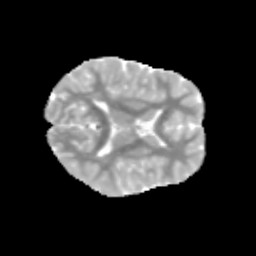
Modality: MD
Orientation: axial
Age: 11
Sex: male
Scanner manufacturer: siemens
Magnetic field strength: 3 T
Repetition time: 3.8 s
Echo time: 0.07 s